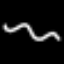
Label: squiggle